Question: I am able to activate a keyboard when users touch a label in either a 'UITableViewCell' or 'UICollectionViewCell':
'''
UITextField *tf = [[UITextField alloc] initWithFrame:[cell bounds]];
[tf setKeyboardType:UIKeyboardTypeNumberPad];
[cell.lblTest addSubview:tf];
[cell.lblTest setUserInteractionEnabled:YES];
[cell.lblTest setText:[NSString stringWithFormat:@"cell %d", indexPath.row]];
'''
Here is the outcome:

My questions:
1) How I can obtain input from the keyboard, and
2) Dismiss the keyboard when user changes cell selection.
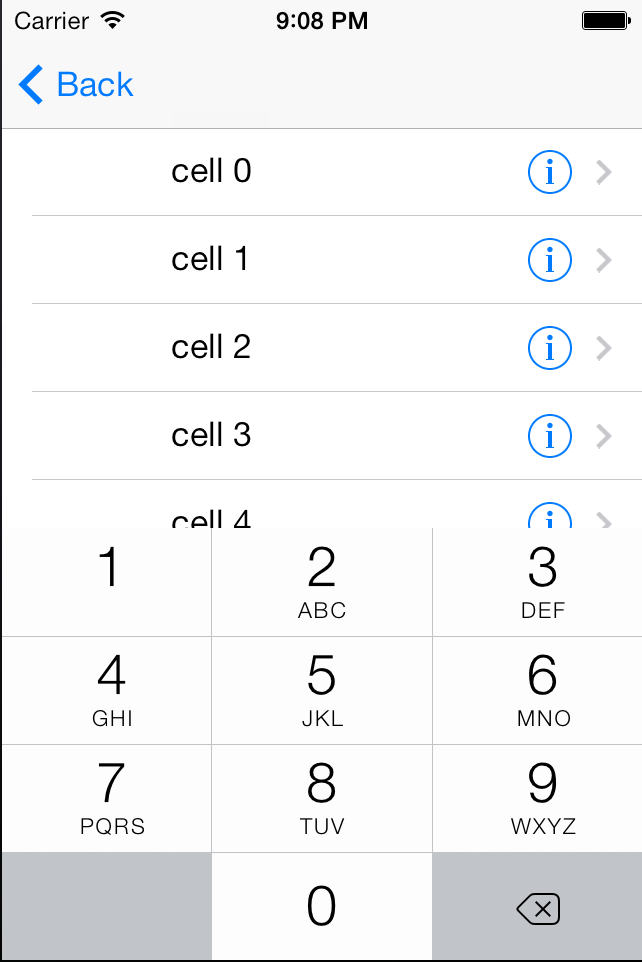
Answer: To dismiss the keyboard when user click out of your textfield :
add an iboutlet for your textfield
'''
@property (weak, nonatomic) IBOutlet UITextField *textInput;
'''
add this to your viewController
'''
- (void)touchesBegan:(NSSet *)touches withEvent:(UIEvent *)event {
UITouch *touch = [[event allTouches] anyObject];
if ([self.textInput isFirstResponder] && [touch view] != self.textInput) {
[self.textInput resignFirstResponder];
}
[super touchesBegan:touches withEvent:event];
}
'''